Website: walmart
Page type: address-validator
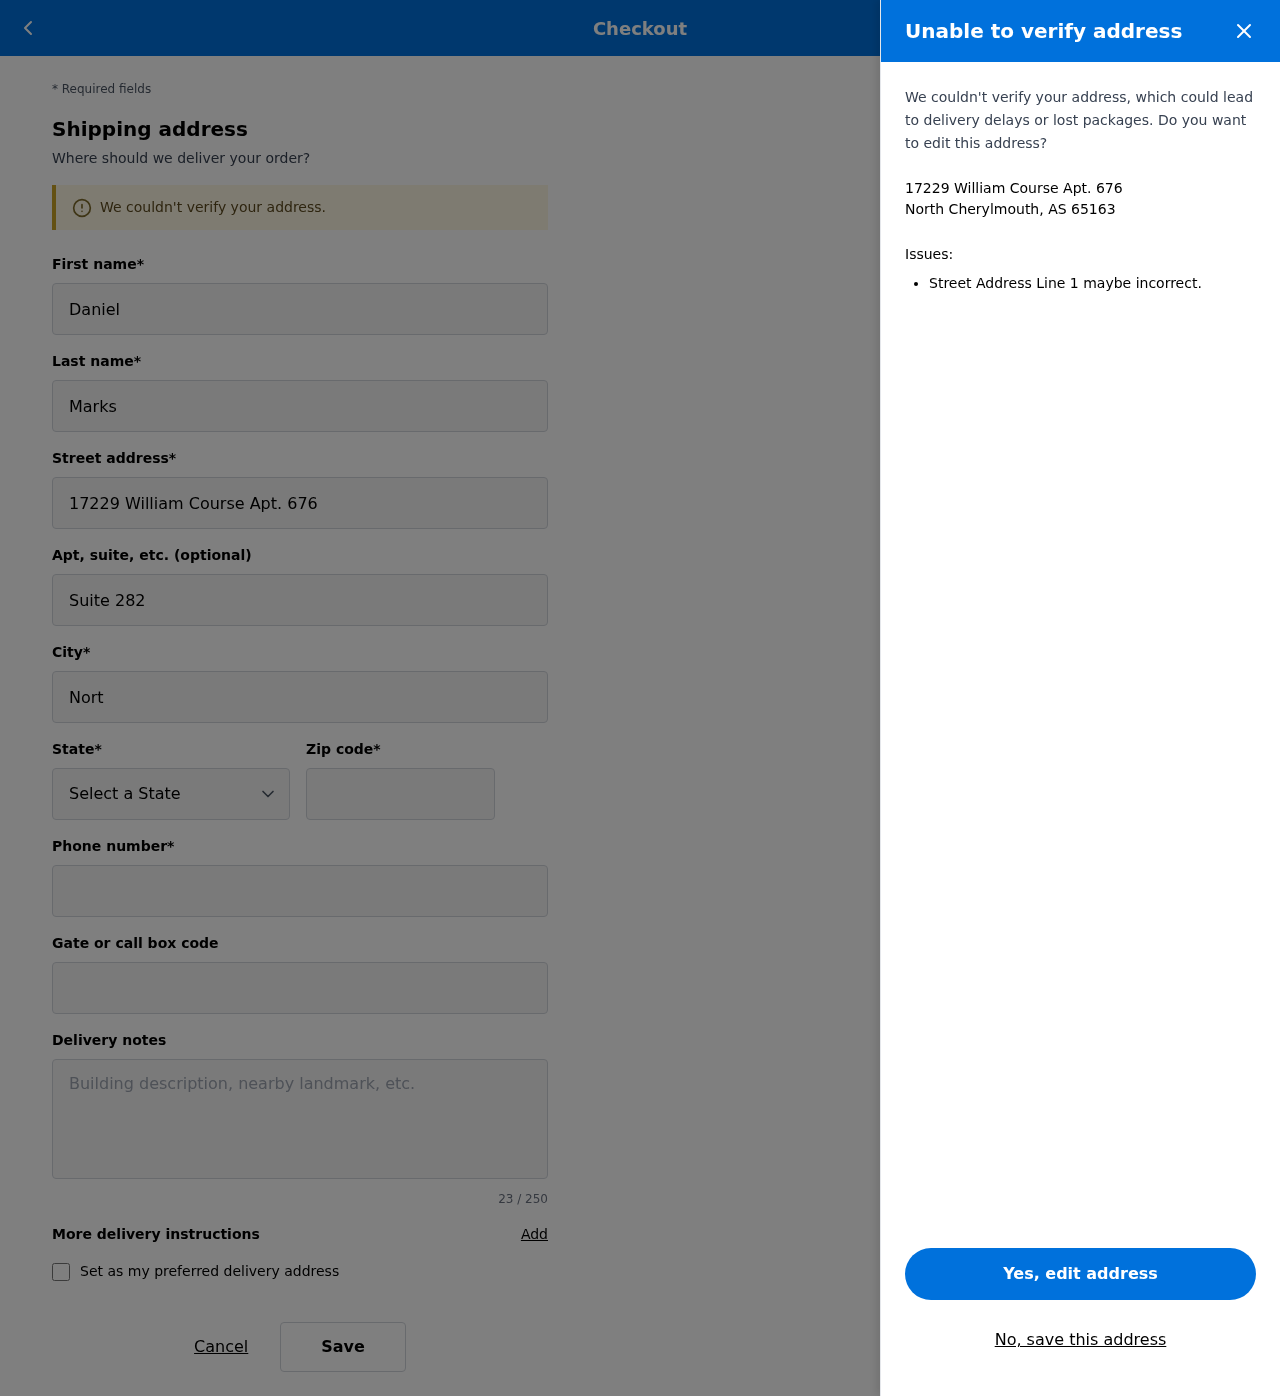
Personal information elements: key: PII_CITY_STATE_ZIP
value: North Cherylmouth, AS 65163
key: PII_DELIVERY_INSTRUCTIONS
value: Do not leave if raining
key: PII_STATE_ABBR
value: AS
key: PII_STREET
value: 17229 William Course Apt. 676
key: PII_FIRSTNAME
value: Daniel
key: PII_LASTNAME
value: Marks
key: PII_STREET2
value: Suite 282
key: PII_CITY
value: North Cherylmouth
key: PII_POSTCODE
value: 65163
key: PII_PHONE
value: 8747474746
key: PII_SECURITY_CODE
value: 42694